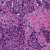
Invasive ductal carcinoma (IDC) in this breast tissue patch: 1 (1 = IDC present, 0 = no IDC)